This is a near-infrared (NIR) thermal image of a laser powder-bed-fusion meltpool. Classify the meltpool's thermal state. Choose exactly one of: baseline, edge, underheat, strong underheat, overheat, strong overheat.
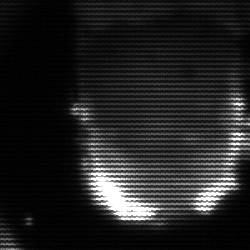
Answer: baseline